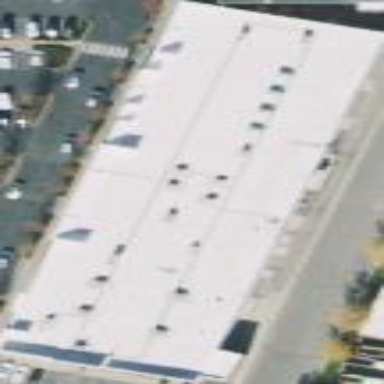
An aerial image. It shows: Retail building.